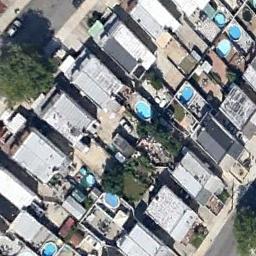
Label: dense_residential